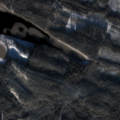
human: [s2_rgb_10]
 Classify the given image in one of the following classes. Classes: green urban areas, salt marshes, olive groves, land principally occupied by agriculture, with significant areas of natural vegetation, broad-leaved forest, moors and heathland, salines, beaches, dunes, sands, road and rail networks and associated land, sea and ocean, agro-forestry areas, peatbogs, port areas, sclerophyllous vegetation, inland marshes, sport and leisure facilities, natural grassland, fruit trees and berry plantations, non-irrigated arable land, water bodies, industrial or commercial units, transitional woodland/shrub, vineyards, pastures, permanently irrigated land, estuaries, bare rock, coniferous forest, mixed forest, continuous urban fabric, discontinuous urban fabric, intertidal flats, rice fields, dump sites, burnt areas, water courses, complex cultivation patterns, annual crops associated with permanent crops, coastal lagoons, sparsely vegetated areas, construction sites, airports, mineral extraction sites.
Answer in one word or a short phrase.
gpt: coniferous forest, mixed forest, water bodies